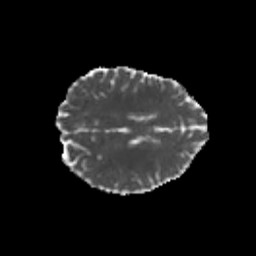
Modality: MD
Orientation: axial
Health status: healthy
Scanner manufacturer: philips
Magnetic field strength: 3 T
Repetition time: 6.964 s
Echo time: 0.092 s